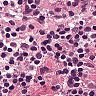
Metastatic tissue present: no